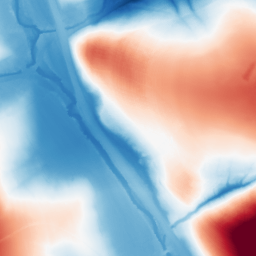
Category: morphological
Decomposition family: morphological
Decomposition parameters: operation: average
size: 100
Upsampling method: cubic_catmull_rom
Upsampling parameters: scale: 8
Upsampling scale: 8